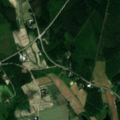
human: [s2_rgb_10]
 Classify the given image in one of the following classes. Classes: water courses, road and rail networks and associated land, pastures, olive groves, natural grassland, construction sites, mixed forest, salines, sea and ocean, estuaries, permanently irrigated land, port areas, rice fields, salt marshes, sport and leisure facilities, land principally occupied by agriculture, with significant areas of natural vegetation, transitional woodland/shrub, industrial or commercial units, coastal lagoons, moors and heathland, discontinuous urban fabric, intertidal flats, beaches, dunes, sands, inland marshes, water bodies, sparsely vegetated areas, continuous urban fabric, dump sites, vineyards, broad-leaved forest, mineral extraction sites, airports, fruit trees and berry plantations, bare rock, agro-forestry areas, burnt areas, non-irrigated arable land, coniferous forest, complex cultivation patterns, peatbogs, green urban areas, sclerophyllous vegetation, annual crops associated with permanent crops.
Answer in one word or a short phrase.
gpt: land principally occupied by agriculture, with significant areas of natural vegetation, mixed forest